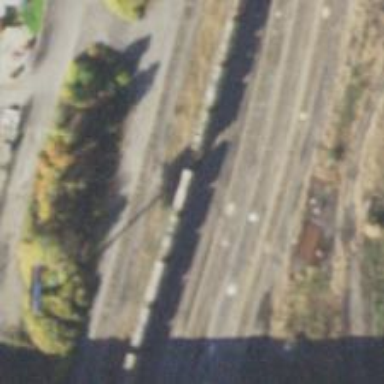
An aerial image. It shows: Railway yard in service.